This is a demodulated (Hilbert-envelope) spectrum computed from a bearing vibration snapshot; the dashed markers indicate where each bearing fault type would appear (BPFO, BPFI, BSF, FTF). Based on the visible evidence, which condition applies: normal, inner_race, outer_race, ball?
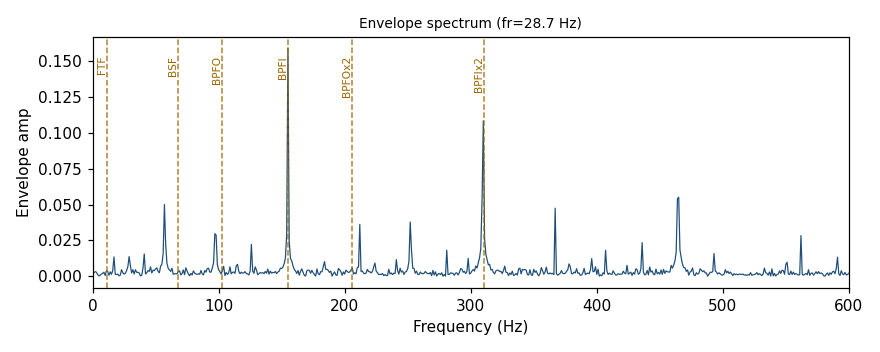
Answer: inner_race